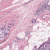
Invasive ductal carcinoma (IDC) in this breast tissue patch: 0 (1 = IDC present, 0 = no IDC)